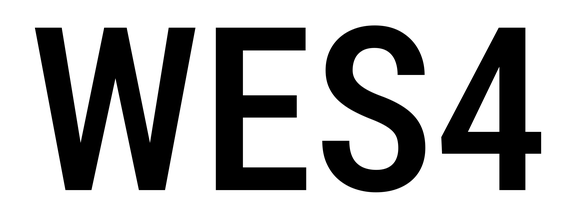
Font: Roboto_Condensed_Medium